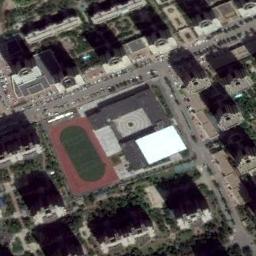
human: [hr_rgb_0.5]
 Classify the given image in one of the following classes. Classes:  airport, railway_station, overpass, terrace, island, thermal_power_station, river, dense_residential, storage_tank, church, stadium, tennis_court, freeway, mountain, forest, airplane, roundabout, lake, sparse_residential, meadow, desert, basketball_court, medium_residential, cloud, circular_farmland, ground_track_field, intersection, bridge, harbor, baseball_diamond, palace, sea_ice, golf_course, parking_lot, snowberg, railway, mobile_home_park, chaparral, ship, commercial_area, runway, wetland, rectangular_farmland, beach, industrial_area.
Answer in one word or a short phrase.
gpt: ground_track_field